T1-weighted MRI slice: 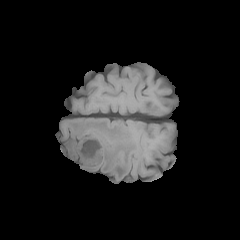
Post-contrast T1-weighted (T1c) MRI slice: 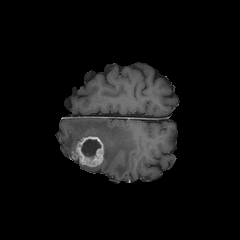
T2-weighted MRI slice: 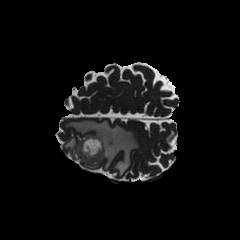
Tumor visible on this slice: yes